Field crop: tomato
Growth stage: 1
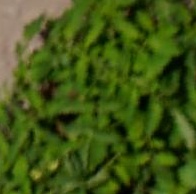
Species: tomato